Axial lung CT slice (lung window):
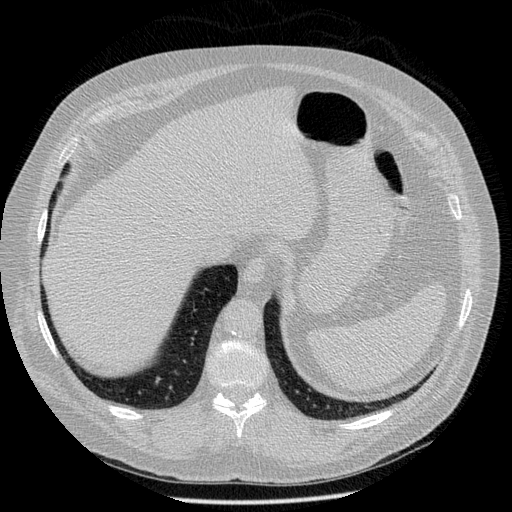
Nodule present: no